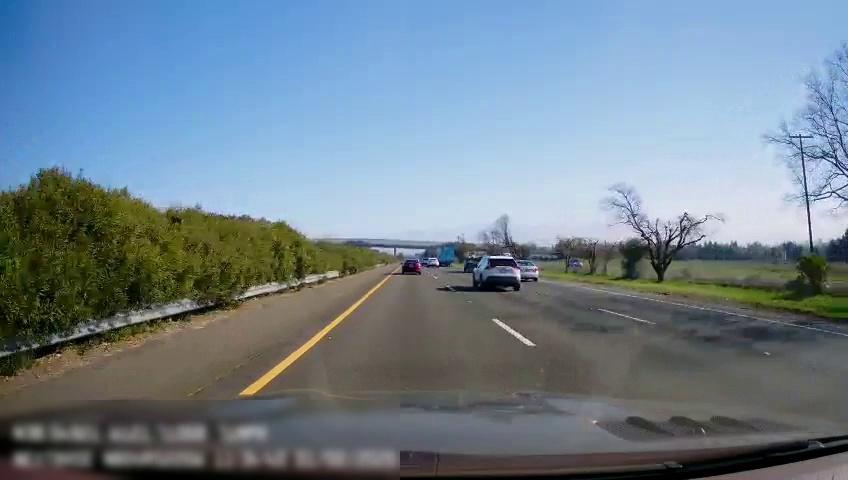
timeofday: Day
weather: Sunny
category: Drivable Space
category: Vehicles | SUV
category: Vehicles | Car
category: Vehicles | Truck
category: Vehicles | Truck
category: Vehicles | Car
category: Vehicles | SUV
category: Drivable Space
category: Vehicles | SUV
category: Lanes | Current Lane
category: Lanes | Current Lane
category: Lanes | Alternate Lane
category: Lanes | Alternate Lane